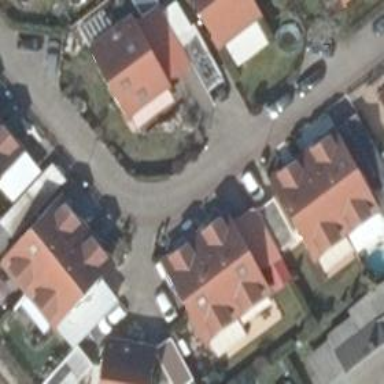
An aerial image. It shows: Residential road.